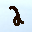
Label: 2